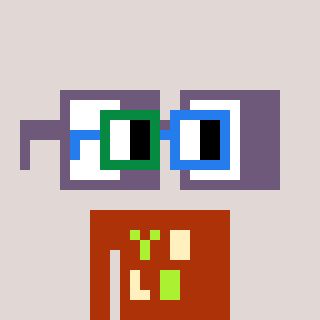
a pixel art character with square green and blue glasses, a glasses-shaped head and a hotbrown-colored body on a warm background